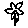
Label: flower